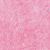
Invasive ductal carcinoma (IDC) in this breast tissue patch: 0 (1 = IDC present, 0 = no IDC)